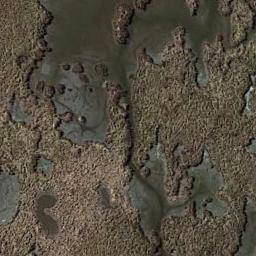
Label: wetland